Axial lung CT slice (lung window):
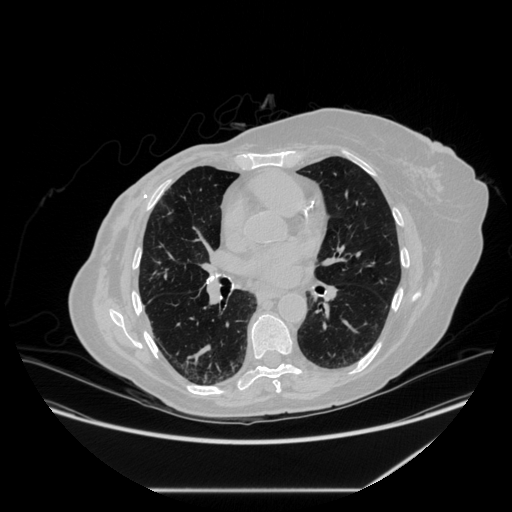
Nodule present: no